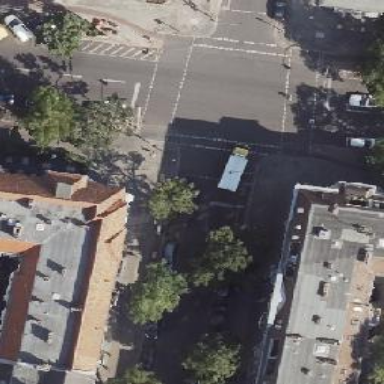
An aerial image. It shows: Asphalt footway with marked crossing equipped with traffic signals.